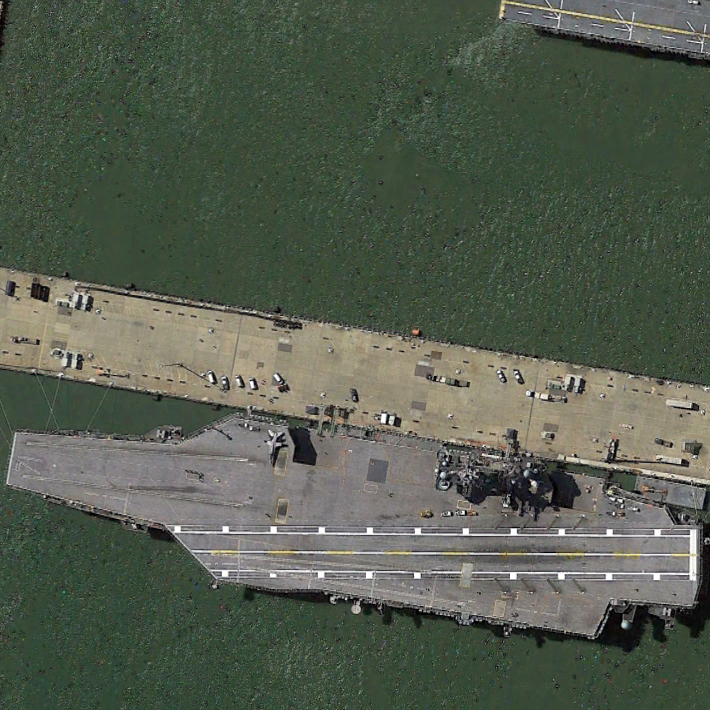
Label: Nimitz-class_aircraft_carrier